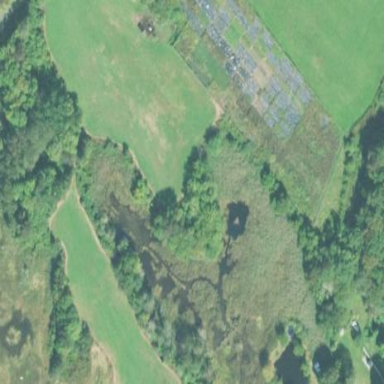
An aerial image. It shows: Marshy wetland area.